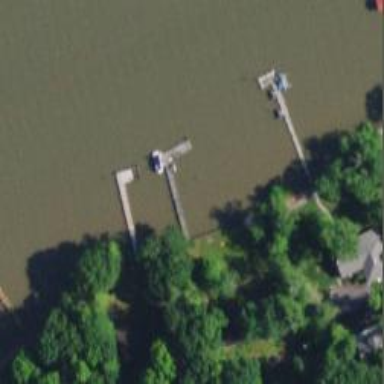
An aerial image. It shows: Dock by the waterway.